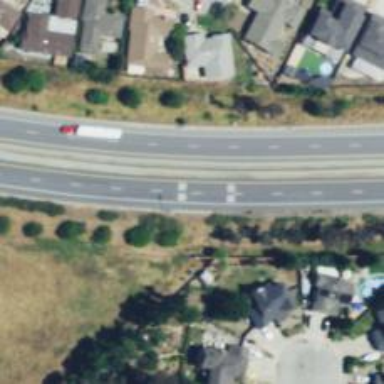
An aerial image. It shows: Trunk highway with expressway features.